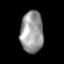
Tissue: prostate
Cell type: T cells
Senescence score: 0.7859
Nuclear area (px): 932
Mean DAPI intensity: 153.34